Question: I am trying to populate an UIPickerView with Core Data objects in a Swift app.
For now, I am getting a picker view with 4 rows (there are 4 objects in the Core Data entity). My issue is that all 4 row titles are from the same object. Please take a look at a screenshot:

And this is my current piece of code:
'''
override func viewWillAppear(animated: Bool) {
getFetchedResultController_cat(currentEntity_cat)
}
func getFetchedResultController_cat(selectedEntity: NSString){
let appDelegate : AppDelegate = UIApplication.sharedApplication().delegate as! AppDelegate
let managedObjectContext: NSManagedObjectContext = appDelegate.managedObjectContext!
let fetchRequest = NSFetchRequest()
let entity = NSEntityDescription.entityForName(selectedEntity as String, inManagedObjectContext: managedObjectContext)
fetchRequest.entity = entity
fetchRequest.fetchBatchSize = 20
let sectionSortDescriptor = NSSortDescriptor(key: "name", ascending: true)
let sortDescriptors = [sectionSortDescriptor] //, secondSortDescriptor]
fetchRequest.sortDescriptors = sortDescriptors
let aFetchedResultsController = NSFetchedResultsController(fetchRequest: fetchRequest, managedObjectContext: managedObjectContext, sectionNameKeyPath: nil, cacheName: nil)
aFetchedResultsController.delegate = self
self.fetchedResultsController_cat = aFetchedResultsController
var error: NSError? = nil
if !self.fetchedResultsController_cat.performFetch(&error) {
abort()
}
let x : Int = (self.fetchedResultsController_cat.fetchedObjects?.count ?? 0)
println("CATEGORIAS ACTUALES=")
println(x)
self.pickerView.reloadAllComponents()
}
func pickerView(pickerView: UIPickerView, widthForComponent component: Int) -> CGFloat {
return 100
}
//size the components of the UIPickerView
func pickerView(pickerView: UIPickerView, rowHeightForComponent component: Int) -> CGFloat {
return 20.0
}
func numberOfComponentsInPickerView(pickerView: UIPickerView) -> Int {
return 1
}
func pickerView(pickerView: UIPickerView, numberOfRowsInComponent component: Int) -> Int {
return fetchedResultsController_cat.fetchedObjects?.count ?? 0
}
func pickerView(pickerView: UIPickerView, titleForRow row: Int, forComponent component: Int) -> String! {
let indexPath = NSIndexPath(forRow: 0, inSection: 0)
let fetchedObject: AnyObject = self.fetchedResultsController_cat.objectAtIndexPath(indexPath)
print (fetchedObject.valueForKey("name"))
var nombre: AnyObject? = fetchedObject.valueForKey("name")
return nombre as! String
}
'''
I would like to show the right row title on each row.
What am I missing in my code?
Thank you.
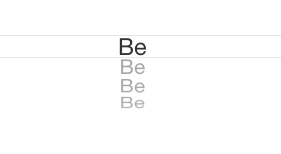
Answer: It seems like you are always retrieving the first element in the fetch result:
Try change this:
'''
let indexPath = NSIndexPath(forRow: 0, inSection: 0)
'''
To this:
'''
let indexPath = NSIndexPath(forRow: row, inSection: 0)
'''